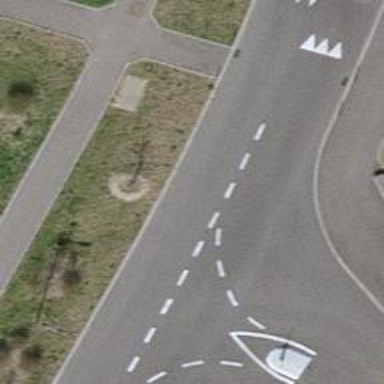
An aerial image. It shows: Residential road with asphalt surface.